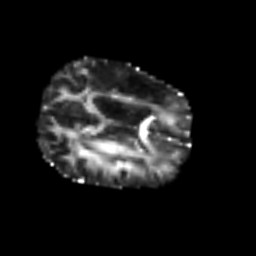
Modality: FA
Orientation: axial
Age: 42
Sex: male
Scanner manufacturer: siemens
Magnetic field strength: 3 T
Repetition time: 3.2 s
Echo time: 0.081 s